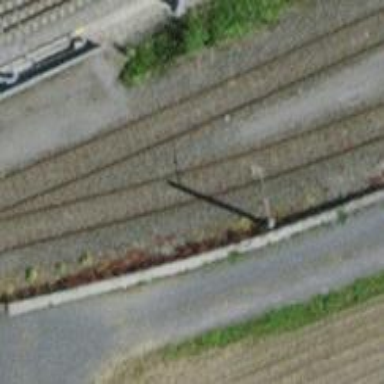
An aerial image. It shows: Single-track electrified railway siding with contact line.